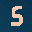
Label: 5